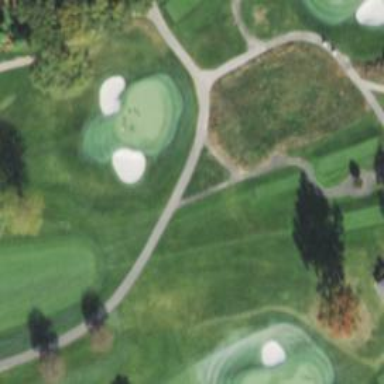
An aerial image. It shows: Asphalt path that serves as road and golf path.